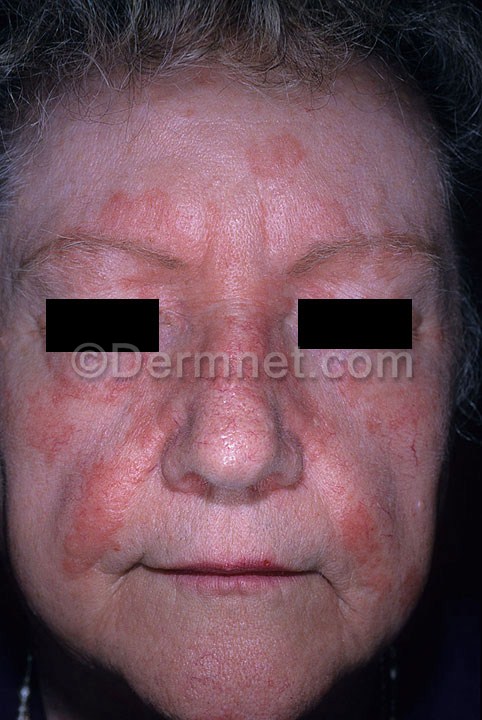
Disease: Psoriasis pictures Lichen Planus and related diseases